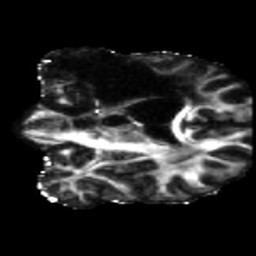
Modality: FA
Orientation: coronal
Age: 41
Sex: male
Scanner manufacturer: siemens
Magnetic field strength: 3 T
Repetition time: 5.47 s
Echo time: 0.0854 s